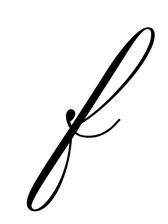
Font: PinyonScript-Regular